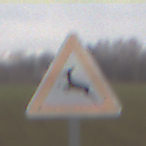
Verkehrszeichen: WildwechselRechts
Umgebung: Outdoor, RoadRail
Tageszeit: Midday
Wetter: Overcast
Licht: Natural
Jahreszeit: NotSpecified
Kontrast: LowContrast